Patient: sex M, age 51
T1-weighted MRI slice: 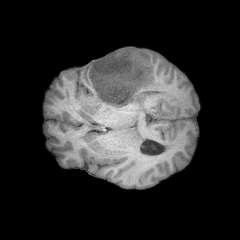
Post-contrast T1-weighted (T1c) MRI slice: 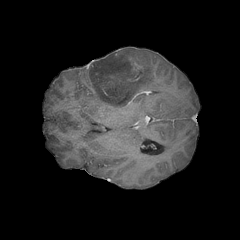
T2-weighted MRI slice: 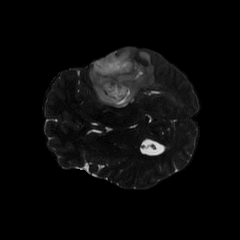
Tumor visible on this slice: yes
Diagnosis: Astrocytoma, IDH-mutant
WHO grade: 4